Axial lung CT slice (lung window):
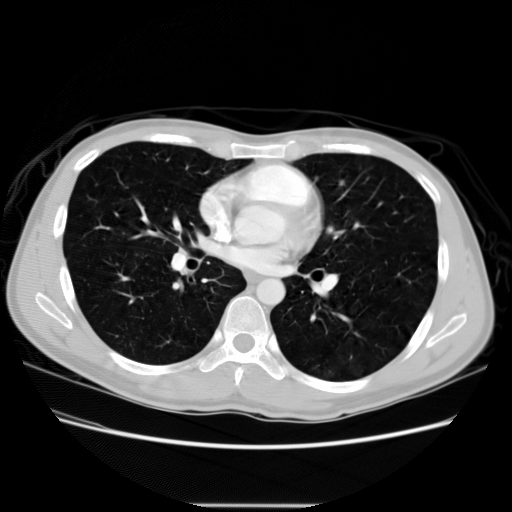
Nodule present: no